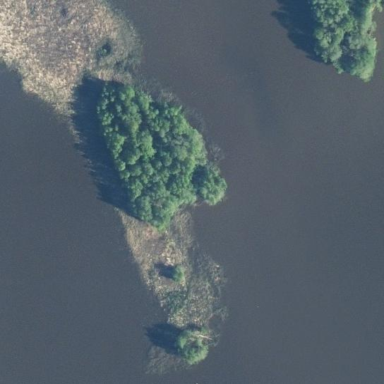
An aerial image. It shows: Islet covered with scrub vegetation.